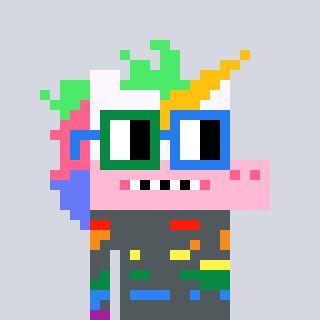
a pixel art character with square green and blue glasses, a unicorn-shaped head and a darkbrown-colored body on a cool background